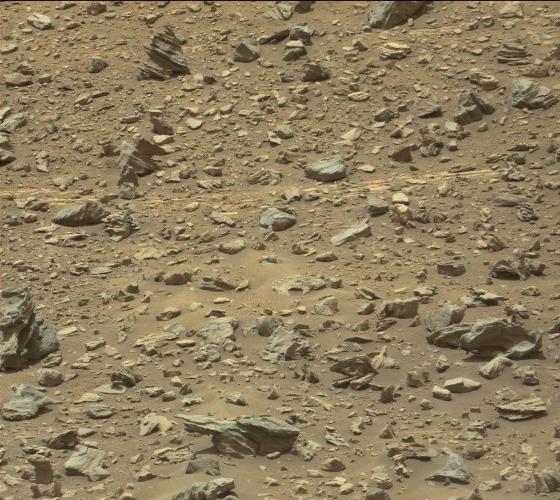
Terrain classes present: Gravel / Sand / Soil, Rock